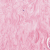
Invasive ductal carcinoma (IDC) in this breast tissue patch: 0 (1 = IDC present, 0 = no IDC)